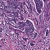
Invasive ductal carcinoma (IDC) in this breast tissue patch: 0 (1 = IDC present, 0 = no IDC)